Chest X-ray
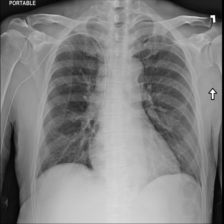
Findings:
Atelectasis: negative
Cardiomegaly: negative
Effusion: negative
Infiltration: negative
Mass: negative
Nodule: negative
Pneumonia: negative
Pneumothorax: negative
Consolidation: negative
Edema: negative
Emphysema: negative
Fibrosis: negative
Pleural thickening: negative
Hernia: negative